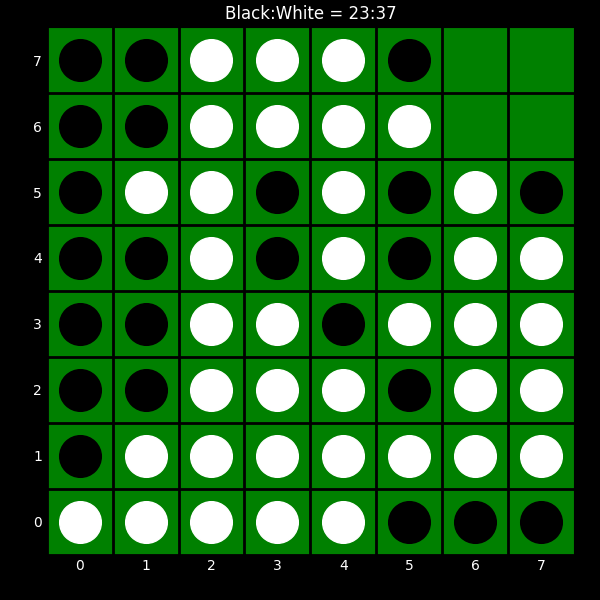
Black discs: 23
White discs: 37